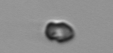
Label: Heterocapsa_rotundata